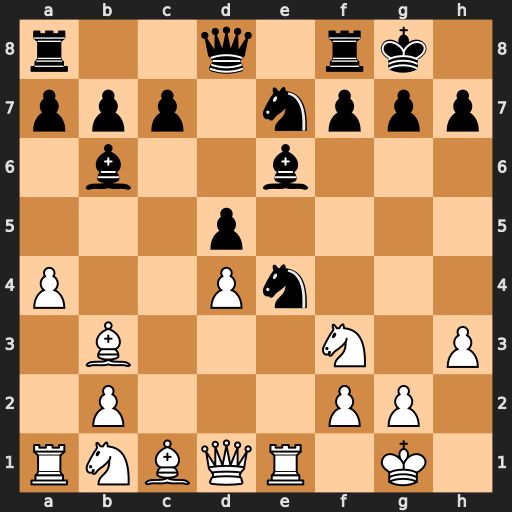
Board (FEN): r2q1rk1/ppp1nppp/1b2b3/3p4/P2Pn3/1B3N1P/1P3PP1/RNBQR1K1
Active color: w
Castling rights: -
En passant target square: -
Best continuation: a5 Bxa5 Rxa5